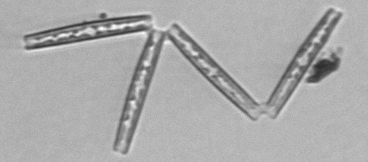
Label: Thalassionema